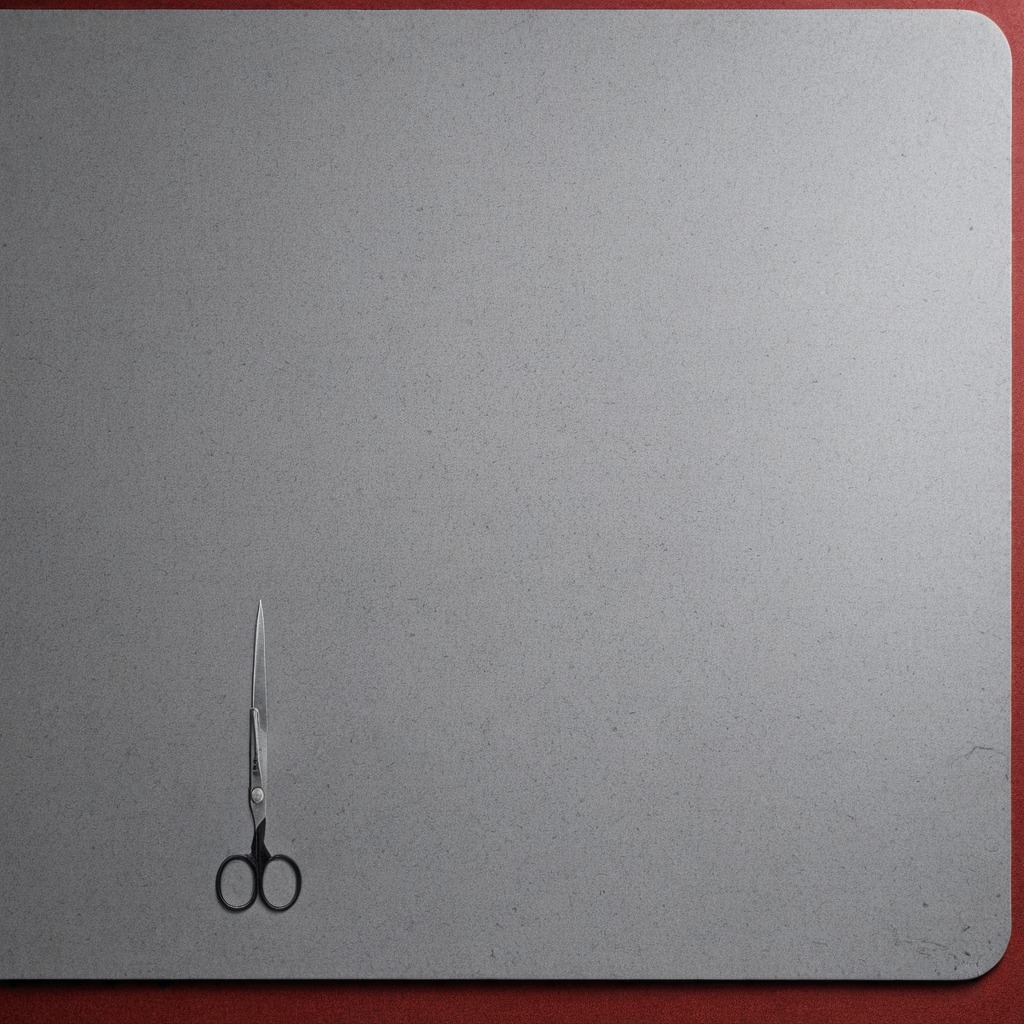
A scissor is lying on the clean granite tabletop covered with a red rubber mat inside a workshop under bright overhead lighting crisp shadows high clarity worn but beneath the mat.